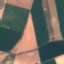
Land use / land cover: AnnualCrop